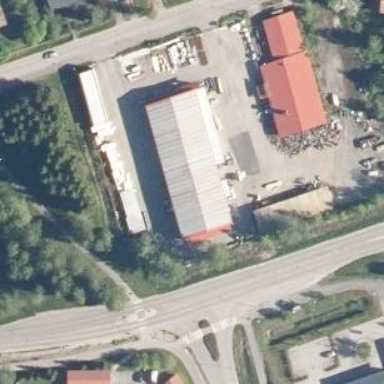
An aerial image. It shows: Retail building housing hardware shop.